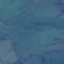
Land use / land cover: Pasture